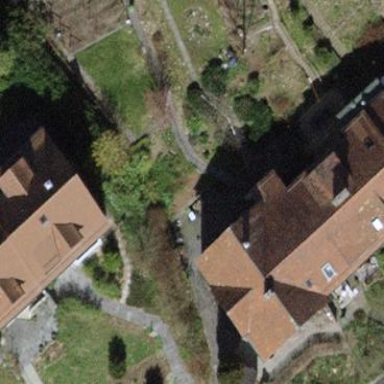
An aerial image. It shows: Terrace building.